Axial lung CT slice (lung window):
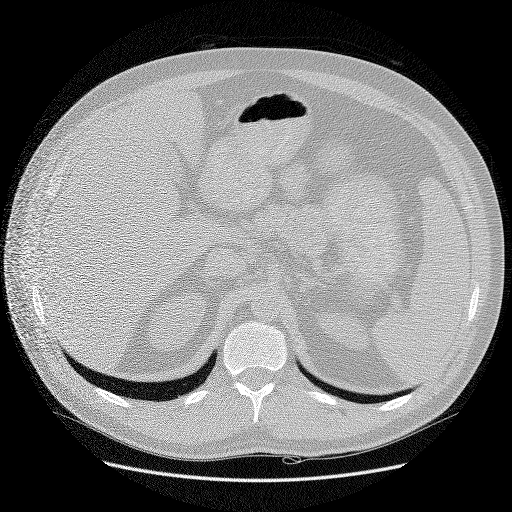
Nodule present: no